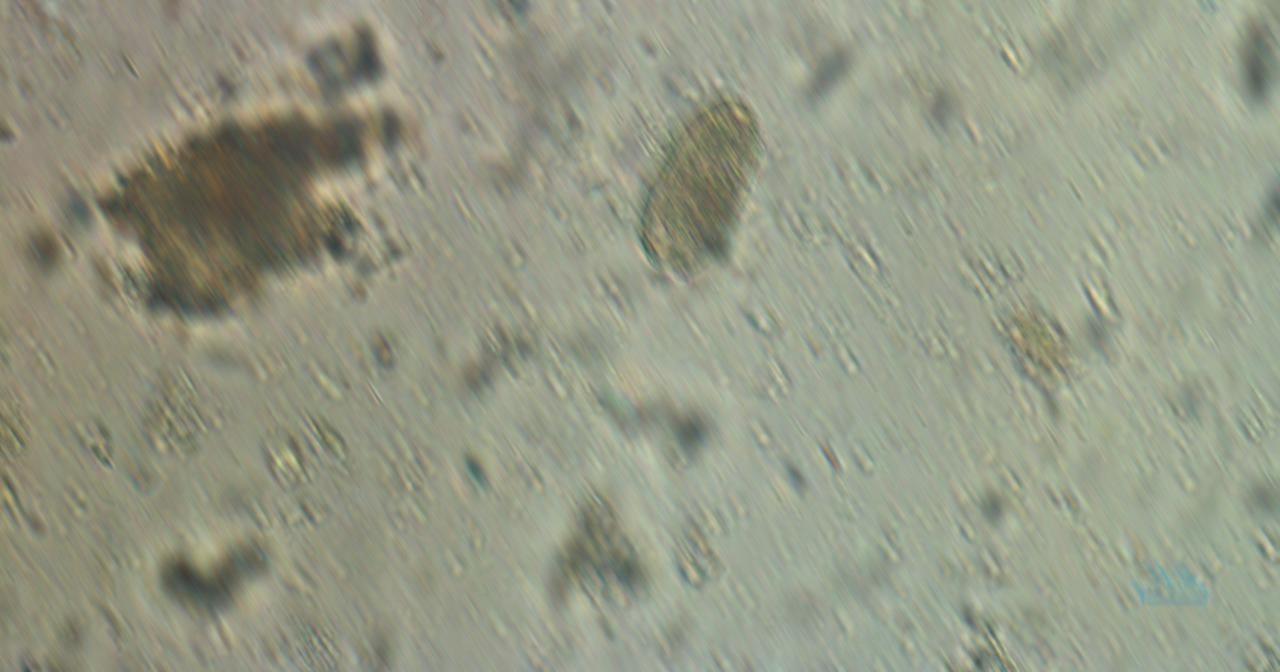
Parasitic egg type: Capillaria philippinensis